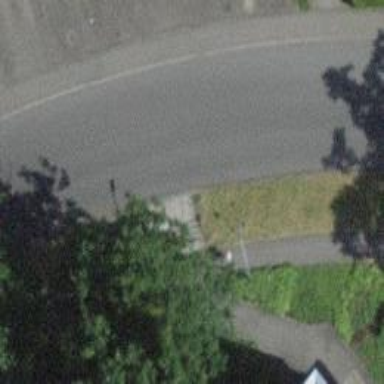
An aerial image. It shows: Set of steps on the road.